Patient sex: F
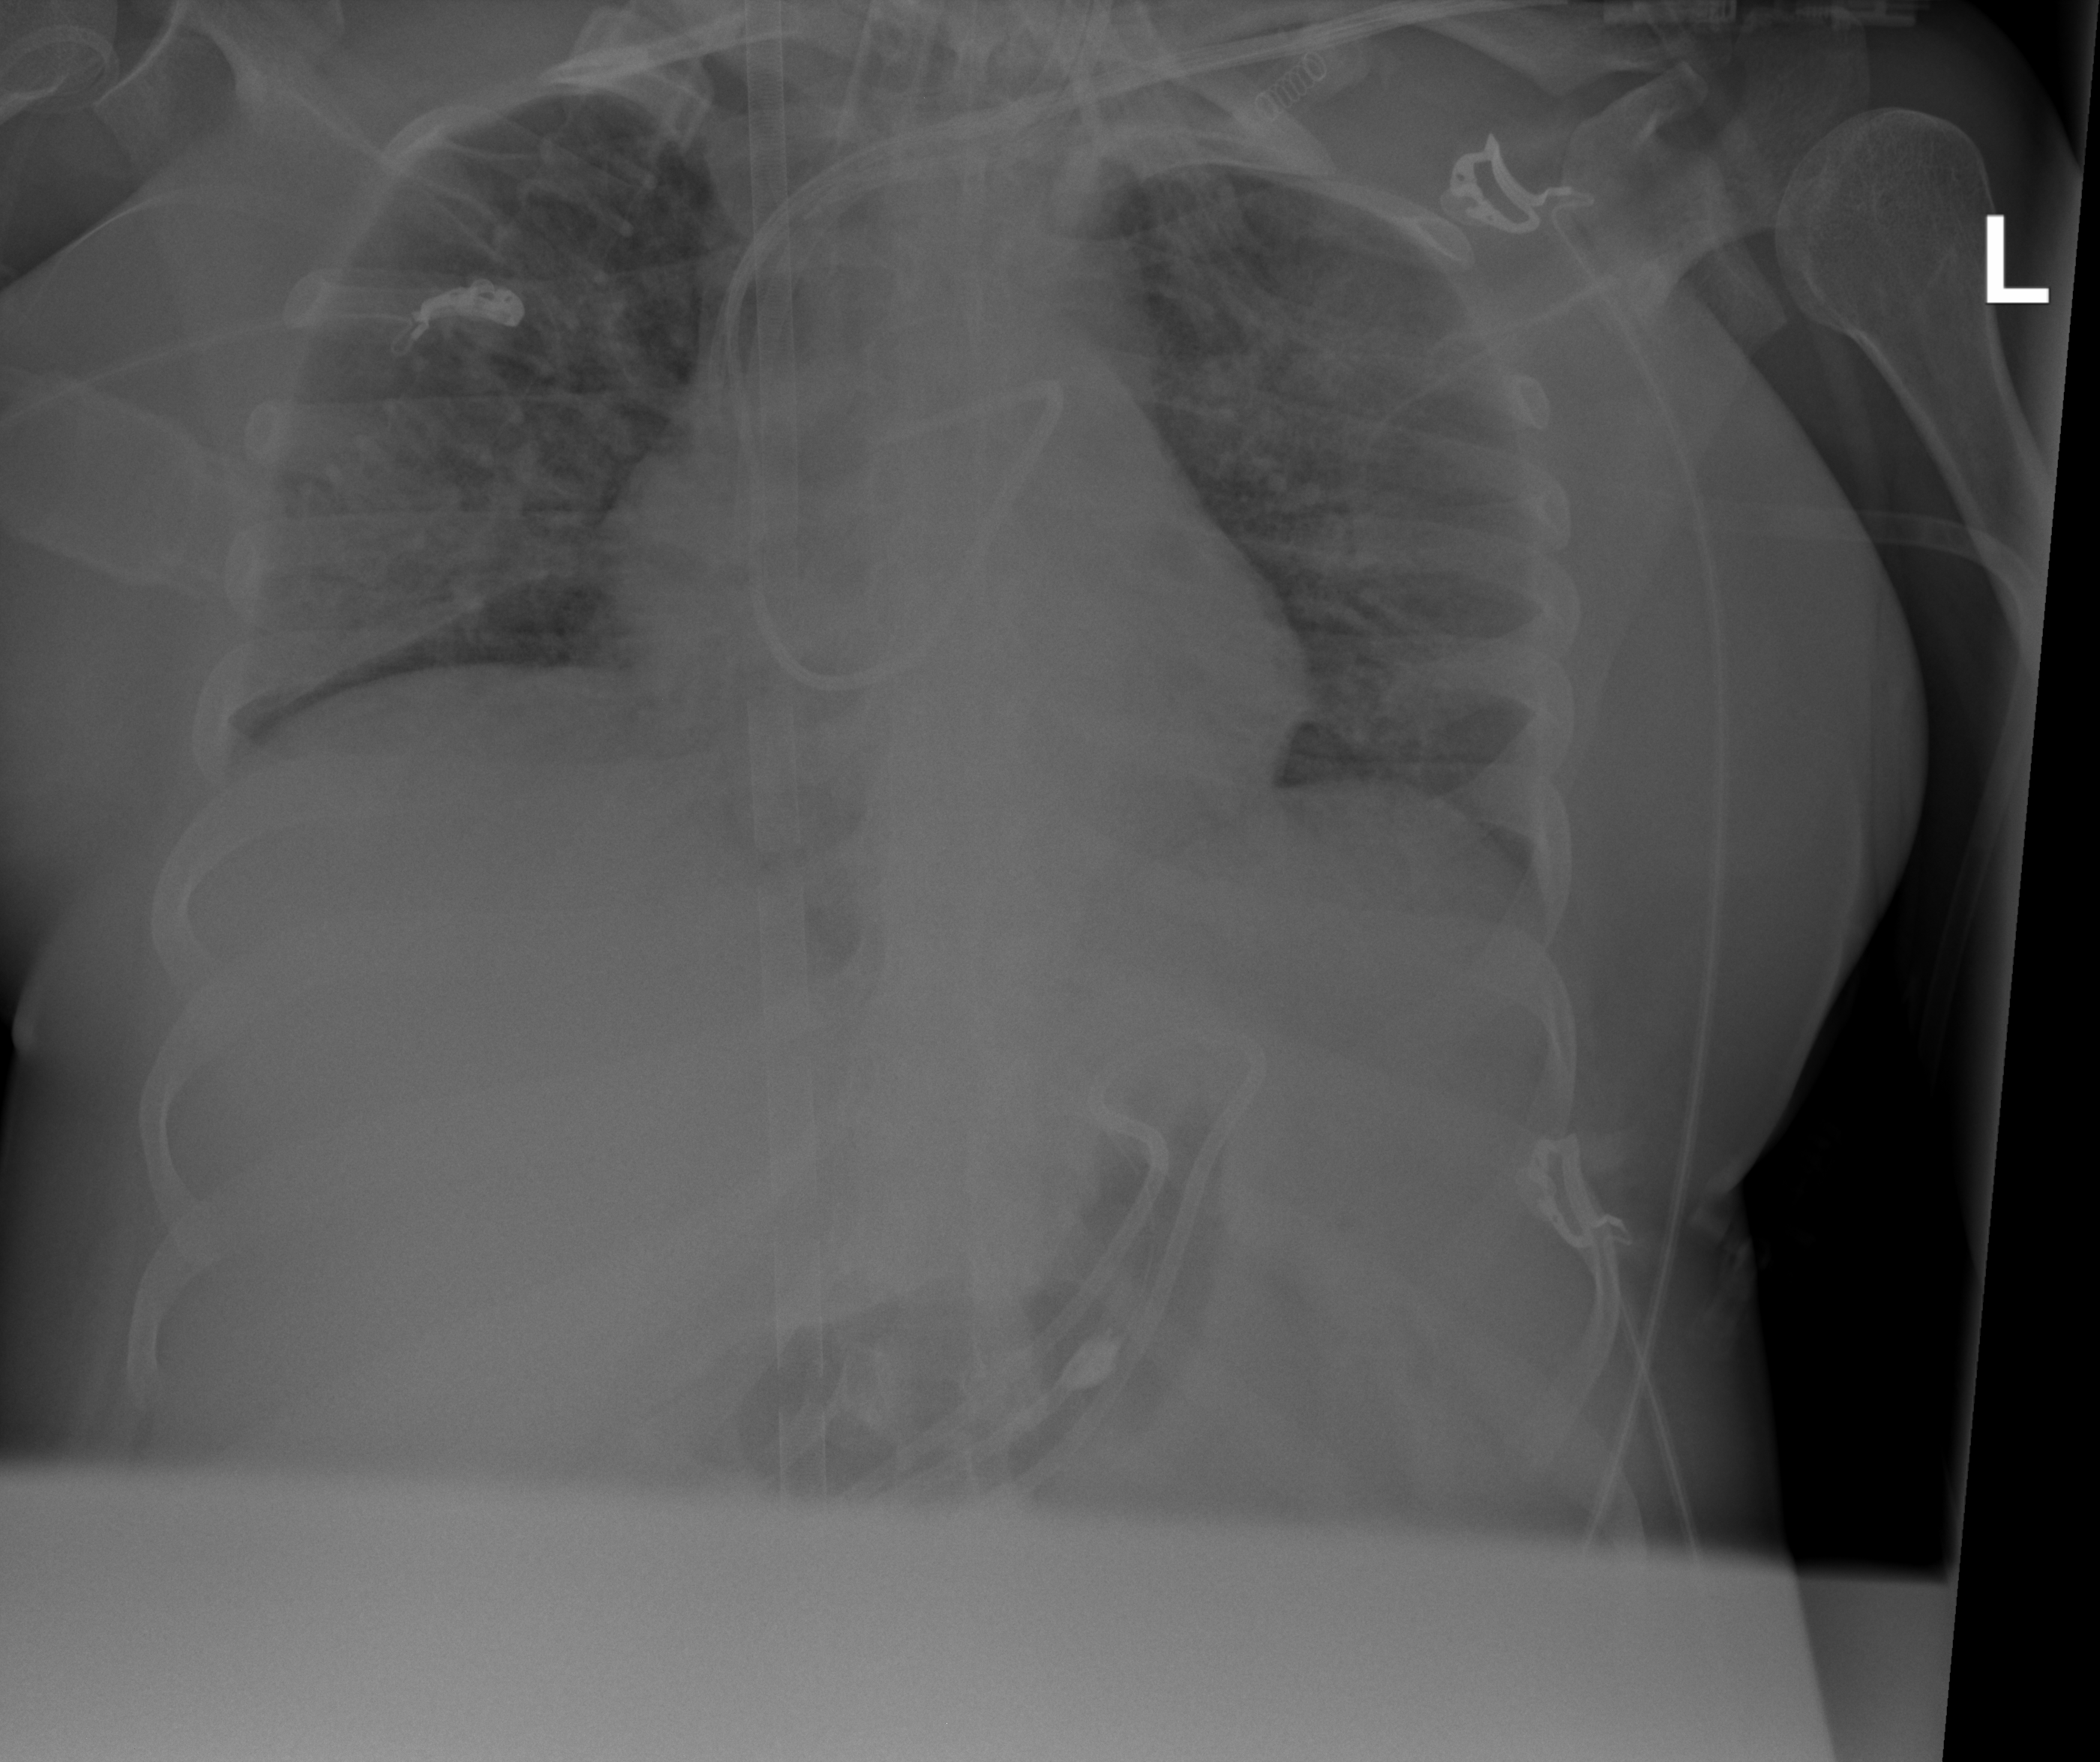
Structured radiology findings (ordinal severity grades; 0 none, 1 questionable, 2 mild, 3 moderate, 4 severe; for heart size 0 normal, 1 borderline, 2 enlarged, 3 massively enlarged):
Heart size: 0
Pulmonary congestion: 1
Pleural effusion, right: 0
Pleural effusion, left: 0
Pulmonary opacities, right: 3
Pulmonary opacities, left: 3
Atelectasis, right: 2
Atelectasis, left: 2